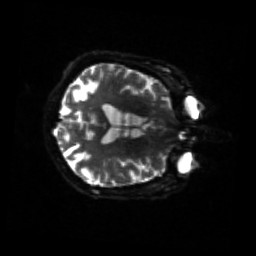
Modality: sbref
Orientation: axial
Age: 59
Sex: male
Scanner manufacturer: siemens
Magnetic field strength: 3 T
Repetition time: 4.71 s
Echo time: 0.0906 s